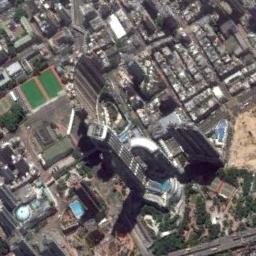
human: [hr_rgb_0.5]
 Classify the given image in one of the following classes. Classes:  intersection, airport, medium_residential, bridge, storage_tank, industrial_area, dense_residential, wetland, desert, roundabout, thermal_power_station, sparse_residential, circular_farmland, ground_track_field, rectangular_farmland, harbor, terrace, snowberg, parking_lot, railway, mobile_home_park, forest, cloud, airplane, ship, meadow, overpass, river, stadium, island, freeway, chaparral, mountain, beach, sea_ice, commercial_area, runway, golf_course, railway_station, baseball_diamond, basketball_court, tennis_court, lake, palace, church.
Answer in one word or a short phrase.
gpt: commercial_area